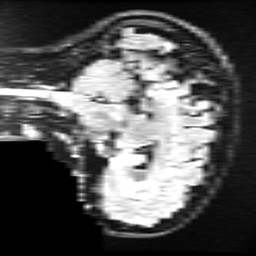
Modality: FLAIR
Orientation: sagittal
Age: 21
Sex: female
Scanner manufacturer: ge
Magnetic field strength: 3 T
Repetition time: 11 s
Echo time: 0.1497 s